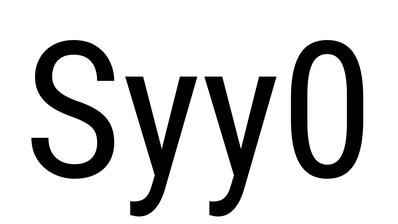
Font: Roboto_Condensed_Regular